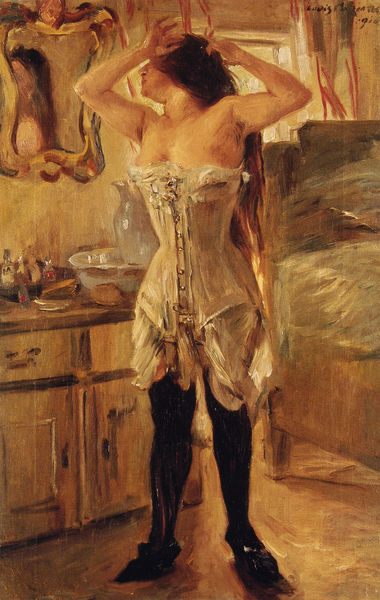
Titel: Im Korsett
Künstler: Lovis Corinth
Standort: München
Institution: Kunstsalon Franke
Schlagwörter: akt, dunkel, gemälde, hand, haut, nackt, schatten, wasser, weiß, gelb, impressionismus, mädchen, ocker, wäsche, braun, brust, busen, decolte, fenster, finger, frau, frisur, geschwungen, geste, glas, haar, hell, holz, kleid, licht, mund, nase, orange, raum, schwarz, tisch, tür, zimmer, dame, rot, beige, malerei, flaschen, jung, regal, arm, arme, falten, gesicht, inkarnat, lang, rahmen, schale, schüssel, sehen, spitze, stehen, goldrahmen, hals, hände, innenraum, portrait, porträt, spiegel, verzerrung, vorhang, öl, morgen, spiegelung, sonne, boden, gold, haare, interieur, lange haare, realismus, stoff, decke, prostituierte, kinn, knopf, schminke, kanne, krug, vase, beine, taille, topf, brüste, sommer, kommode, schrank, sofa, türen, mieder, schuhe, spiegelbild, moderne, warm, kamm, sonnenlicht, farbe, weis, drehen, ölgemälde, kissen, bezug, impressionistisch, manet, bett, bettdecke, schlafzimmer, schublade, bettgestell, gestell, strumpf, ankleiden, bauch, rüschen, matratze, knöpfe, spange, waschen, strümpfe, schwarze, corinth, lovis corinth, unterhemd, morgentoilette, unterrock, bruan, rippen, geschirr, stiefel, schuh, aufstehen, griffe, komode, schubladen, knauf, fläschchen, parfüm, toilette, anrichte, bettzeug, eitelkeit, achsel, strumpfhose, erhoben, vorderansicht, korsett, spiege, seife, schränkchen, waschtisch, bänder, frisieren, kämmen, drehung, tiegel, schwamm, wasserkanne, lichtschein, nachttisch, kosmetik, korsage, dekolte, türchen, kopfkissen, corsage, flacon, waschschüssel, morgens, unterkleid, strumpfband, strumpfhalter, unterwäsche, deutscher impressionismus, vorn, spüle, kokotte, strumpfbänder, flacons, hhare, spigel, waschset, seifenschale, zopfen, bettbein, fussbein, illet, kommodentür, ploster, toiletttisch, unterschrank, vorhände, waschschüsel, waschzeug, wedung, wäsch, en, kosmetika, strapsen, brust eng, furht